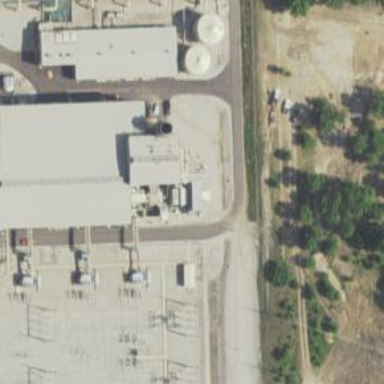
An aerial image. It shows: Gas turbine generator.